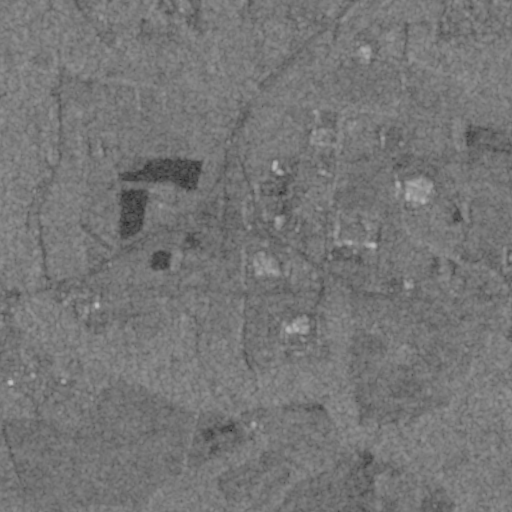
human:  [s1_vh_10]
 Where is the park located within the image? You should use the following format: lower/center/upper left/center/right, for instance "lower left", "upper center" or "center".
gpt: The park is located in the center right of the image.
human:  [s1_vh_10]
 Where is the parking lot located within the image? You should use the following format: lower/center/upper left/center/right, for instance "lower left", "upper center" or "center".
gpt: The parking lot is located in the lower center of the image.
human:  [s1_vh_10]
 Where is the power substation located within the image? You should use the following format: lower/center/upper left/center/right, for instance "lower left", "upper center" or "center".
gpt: The power substation is located in the upper right of the image.
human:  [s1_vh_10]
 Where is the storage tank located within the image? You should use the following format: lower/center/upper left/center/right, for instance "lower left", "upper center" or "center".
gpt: The storage tank is located in the lower center of the image.
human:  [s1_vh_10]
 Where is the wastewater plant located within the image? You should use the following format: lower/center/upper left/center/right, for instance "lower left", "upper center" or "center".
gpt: The wastewater plant is located in the lower left of the image.
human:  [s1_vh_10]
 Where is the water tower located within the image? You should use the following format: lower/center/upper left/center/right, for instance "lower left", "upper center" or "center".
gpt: The water tower is located in the center of the image.
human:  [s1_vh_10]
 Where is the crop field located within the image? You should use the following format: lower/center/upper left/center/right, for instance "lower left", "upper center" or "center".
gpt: There is no crop field in the image.

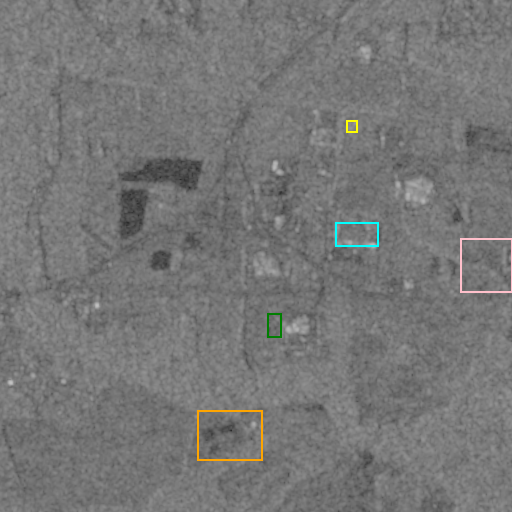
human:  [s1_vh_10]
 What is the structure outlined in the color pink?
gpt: The structure outlined in pink is a park.
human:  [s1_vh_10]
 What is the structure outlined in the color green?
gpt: The structure outlined in green is a parking lot.
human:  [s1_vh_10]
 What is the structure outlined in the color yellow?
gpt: The structure outlined in yellow is a power substation.
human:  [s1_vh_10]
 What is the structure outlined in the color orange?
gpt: The structure outlined in orange is a wastewater plant.
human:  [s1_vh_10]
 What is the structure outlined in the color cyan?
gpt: The structure outlined in cyan is a building.
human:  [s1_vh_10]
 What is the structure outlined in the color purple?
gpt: There is no purple outline.